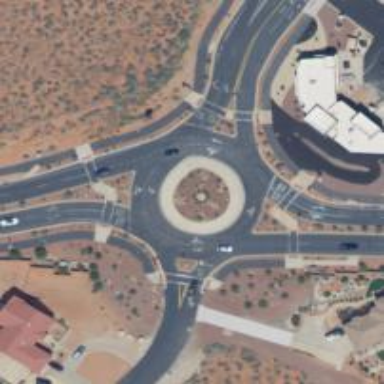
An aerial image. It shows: Primary highway with asphalt surface leading to roundabout.